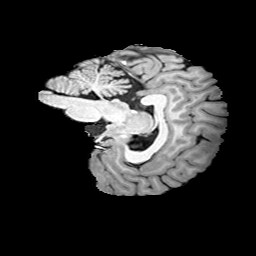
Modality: T1w
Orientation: sagittal
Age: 24
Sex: female
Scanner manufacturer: siemens
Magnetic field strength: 3 T
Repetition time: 2 s
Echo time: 0.0024 s